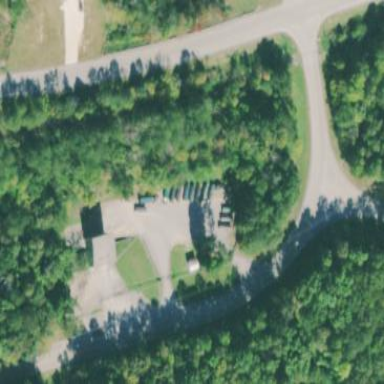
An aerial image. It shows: Recycling center.